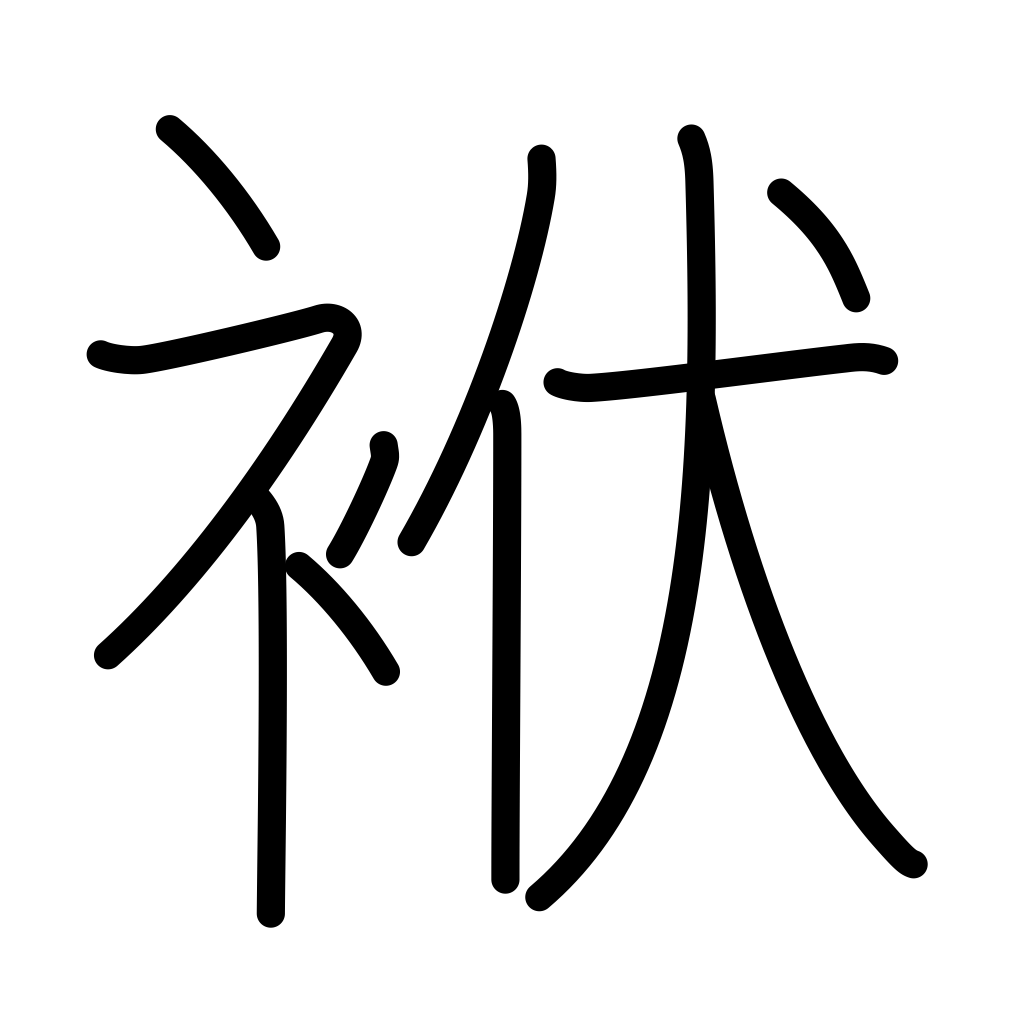
Meaning: cloth wrapper